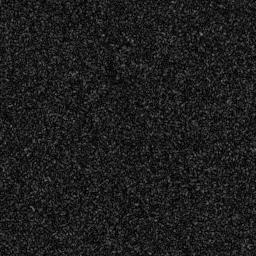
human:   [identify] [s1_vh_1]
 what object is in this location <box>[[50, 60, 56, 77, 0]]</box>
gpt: <ref>1 medium ship at the center</ref>